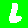
Digit: 6